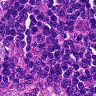
Metastatic tissue present: no